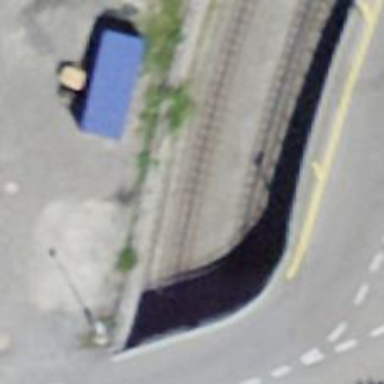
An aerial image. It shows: Narrow-gauge railway track with one electrified contact line.